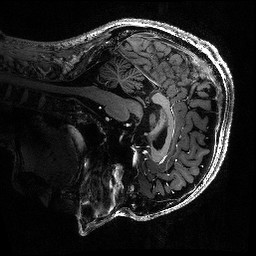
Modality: T1w
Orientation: sagittal
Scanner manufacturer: siemens
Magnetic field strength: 6.98 T
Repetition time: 2.82 s
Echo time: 0.00286 s